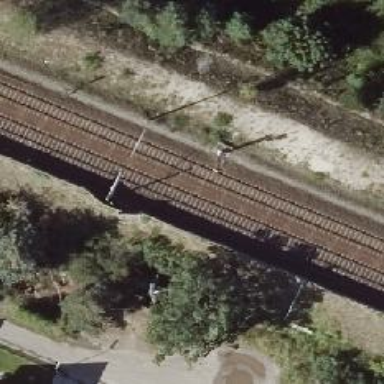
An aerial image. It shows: Railway with electrified contact lines.